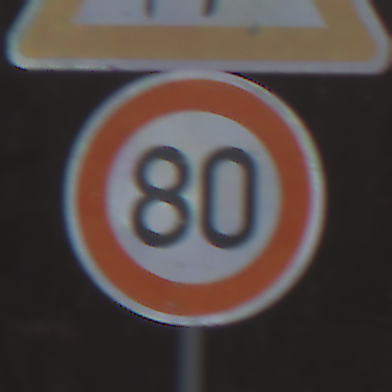
Verkehrszeichen: Geschwindigkeit80
Zusatzzeichen oben: KinderRechts
Umgebung: Outdoor, Nature
Tageszeit: Midday
Wetter: Overcast
Licht: Natural
Jahreszeit: Autumn
Kontrast: LowContrast